Question: I have a file with a header (indicated with '>') followed by text on the next line. I need to capture the groups that contain identical numbers in the header. In the example text below, I would like to print the first four lines (both headers contain '4471') to one file and the last four lines (headers contain '4527') to a different file.
'''
>VUSY-4471
AAAGTAATTCAGGATGAAGAGAGACTGCT
>XFJG-4471
AATGTTATTCAAGATGAAGATAGGTTGCTGGCTGCA
>Ambtr-4527
GAGGAGCGGGTGATTGCCTTGGTCGTTGGTGGTGG
>Arath-4527
GAAGAGAGAGTGAATGTTCTTGTA
'''
The following regex successfully captures the groups of text when tested in a text editor (see screenshot), but I can't seem to make it work in a python script. Any help would be greatly appreciated!!
'''
>.+?-(\d+)[\S\s]+>.+-
.+
'''
Example of captured text

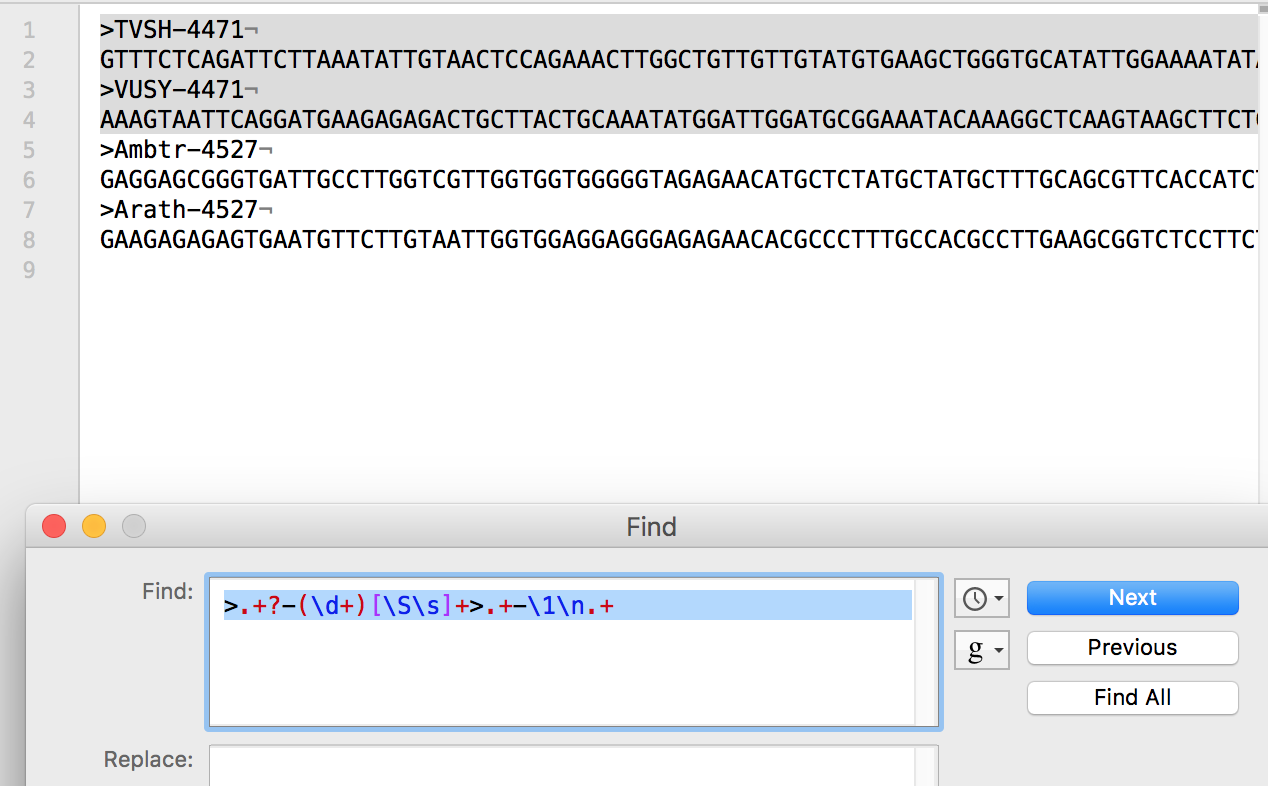
Answer: That regex seems a little over-complicated for just extracting a string of digits. Here's a solution with a simpler regex
'''
import re
pat = re.compile(r'(\d+)')
with open('infile.txt') as infile:
for line in infile:
num = pat.findall(line)[0]
with open(digits+".txt", "a+") as f:
f.write(line)
f.write(next(infile)) # This assumes an even number of lines in the input file
'''